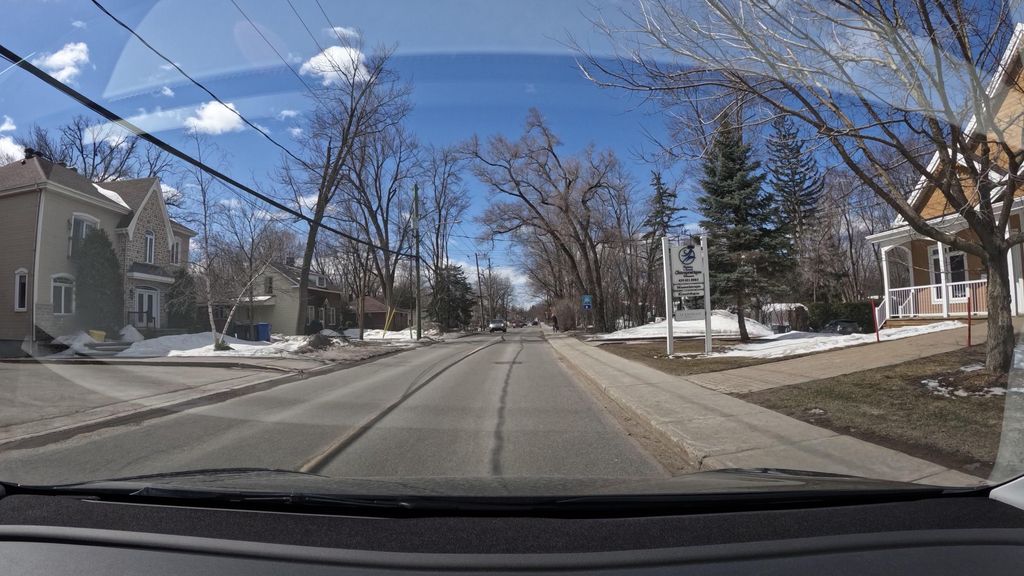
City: montreal